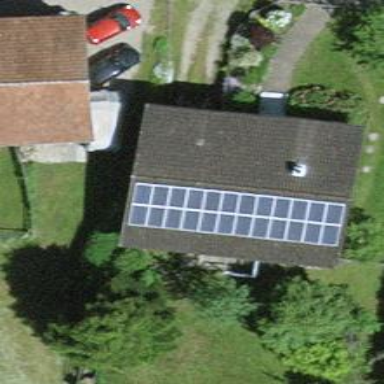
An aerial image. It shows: Solar power generator utilizing photovoltaic technology with solar photovoltaic panels.